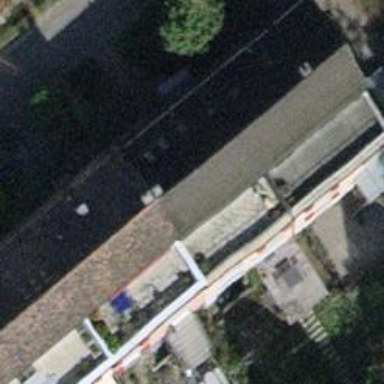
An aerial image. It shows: Terrace building.